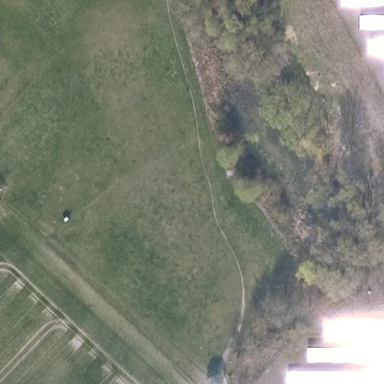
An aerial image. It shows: Wire fence enclosing meadow.